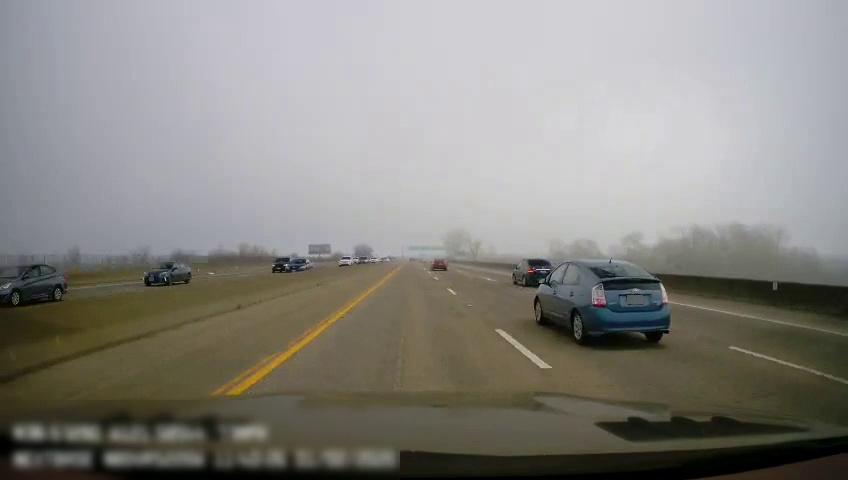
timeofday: Day
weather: Cloudy
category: Drivable Space
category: Drivable Space
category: Vehicles | Car
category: Vehicles | Car
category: Vehicles | Car
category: Vehicles | Car
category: Vehicles | SUV
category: Vehicles | SUV
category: Vehicles | Car
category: Vehicles | Car
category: Vehicles | Car
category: Lanes | Current Lane
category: Lanes | Current Lane
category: Lanes | Alternate Lane
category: Lanes | Alternate Lane
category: Lanes | Alternate Lane
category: Lanes | Opposite Lane
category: Lanes | Opposite Lane
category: Traffic | Signs